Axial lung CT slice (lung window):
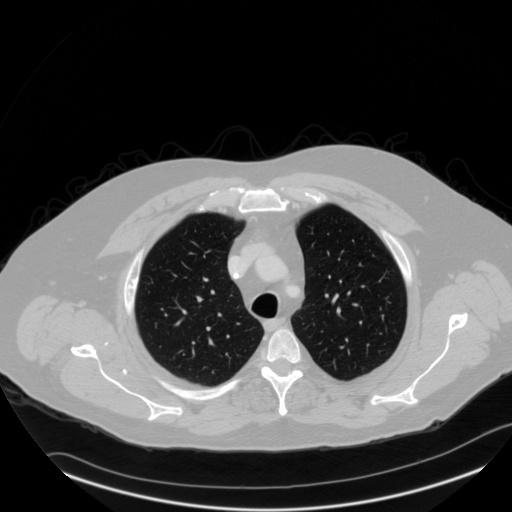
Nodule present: no